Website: crate-barrel
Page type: customer-info-address
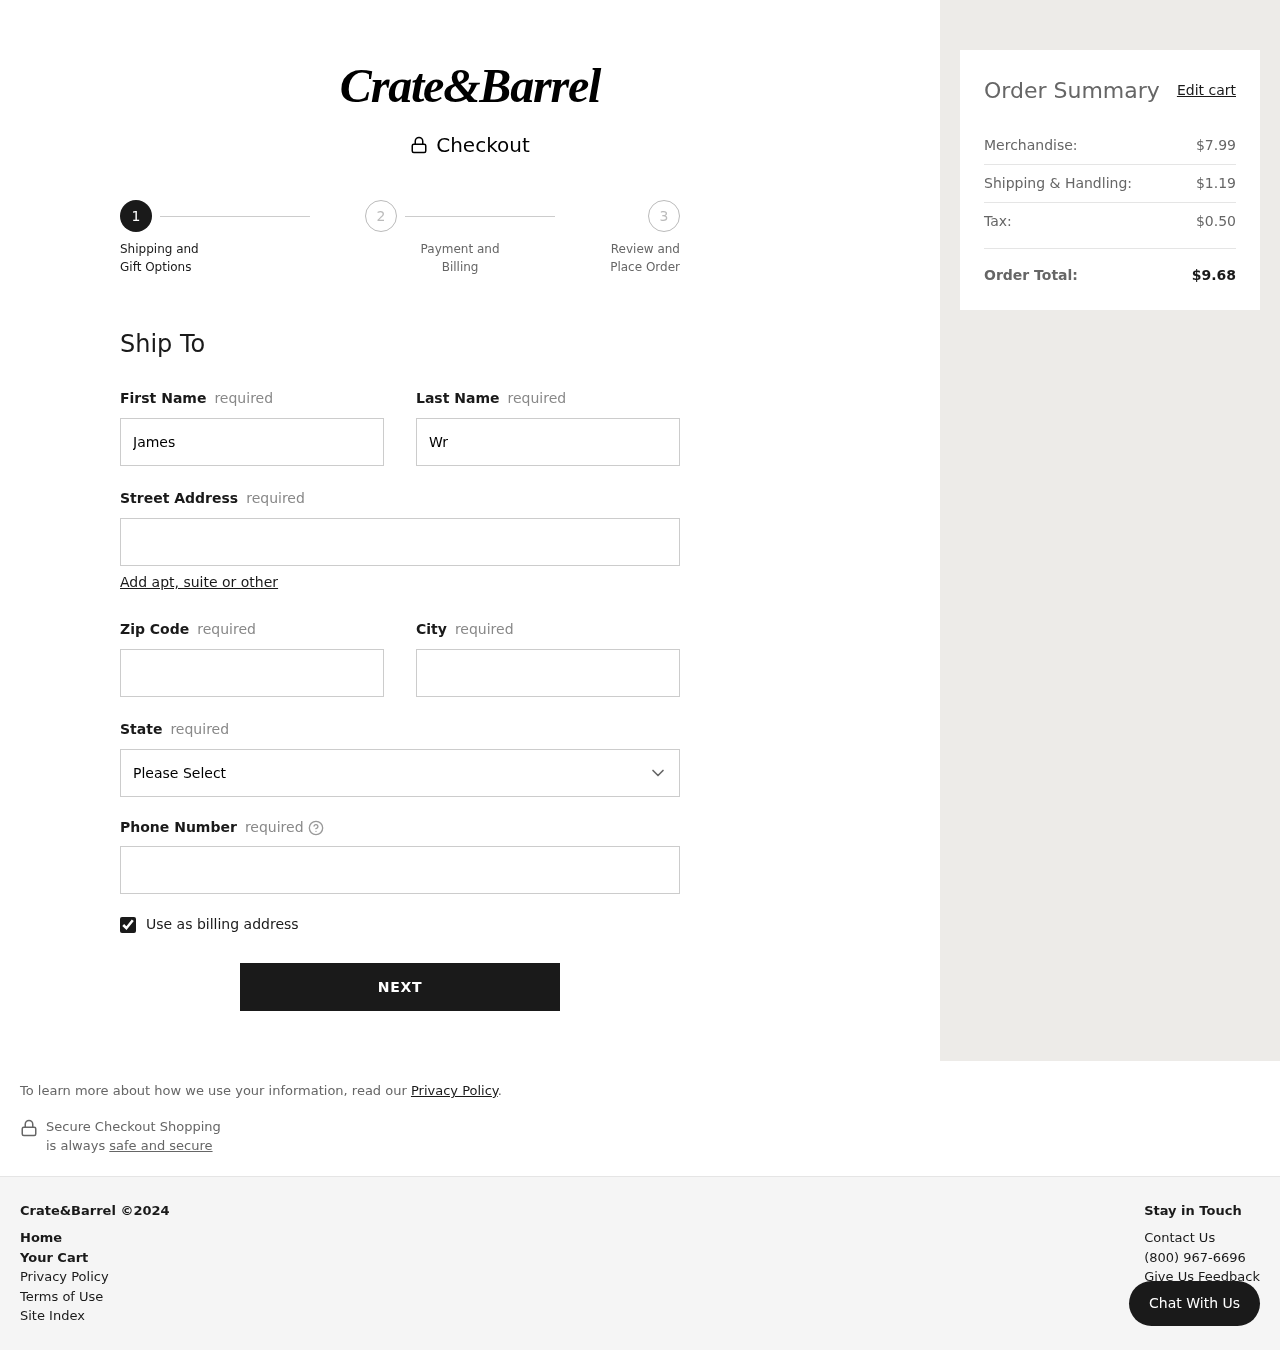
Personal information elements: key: PII_CITY
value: New Jenny
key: PII_FIRSTNAME
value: James
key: PII_LASTNAME
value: Wright
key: PII_PHONE
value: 6378814442
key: PII_POSTCODE
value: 30329
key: PII_STATE
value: Illinois
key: PII_STREET
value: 3926 Bell Crest Apt. 289
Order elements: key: ORDER_SUBTOTAL
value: $7.99
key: ORDER_SHIPPING_COST
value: $1.19
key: ORDER_TAX
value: $0.50
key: ORDER_TOTAL
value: $9.68